Question: the image is a part of a data frame with the title, author, text_reviews_count and the ratings_counts about the book. The data frame is grouped by the author column.

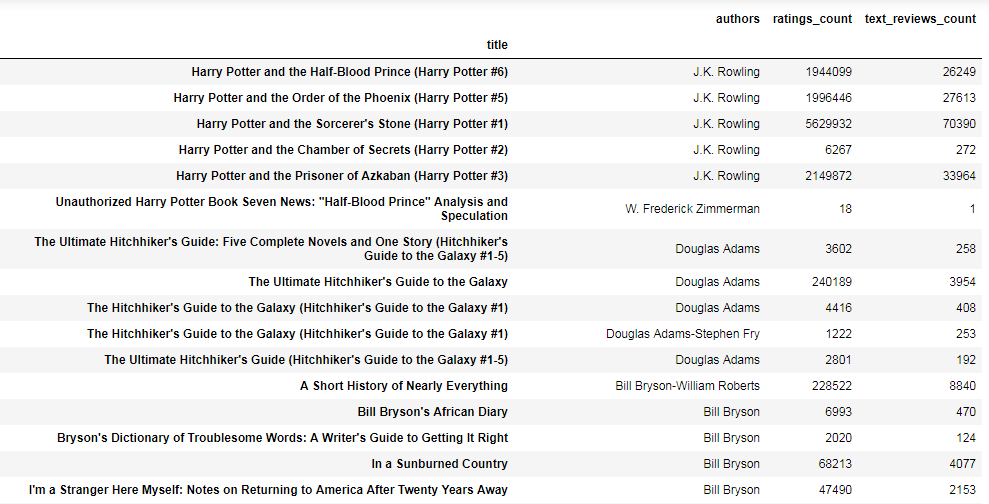
Answer: In this example, I named your data frame Book_Dataframe since I didn't have much to work with.
'''
Book_Dataframe = Book_Dataframe.groupby(<URL>
Book_Dataframe = Book_Dataframe[Book_Dataframe['Author'] == 'J.K. Rowling']
Book_Dataframe.head()
'''